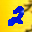
Label: 2